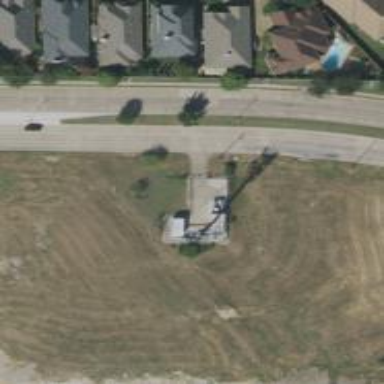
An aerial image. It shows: Communication mast tower.